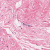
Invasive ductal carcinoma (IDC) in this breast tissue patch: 0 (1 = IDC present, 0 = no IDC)